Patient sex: F
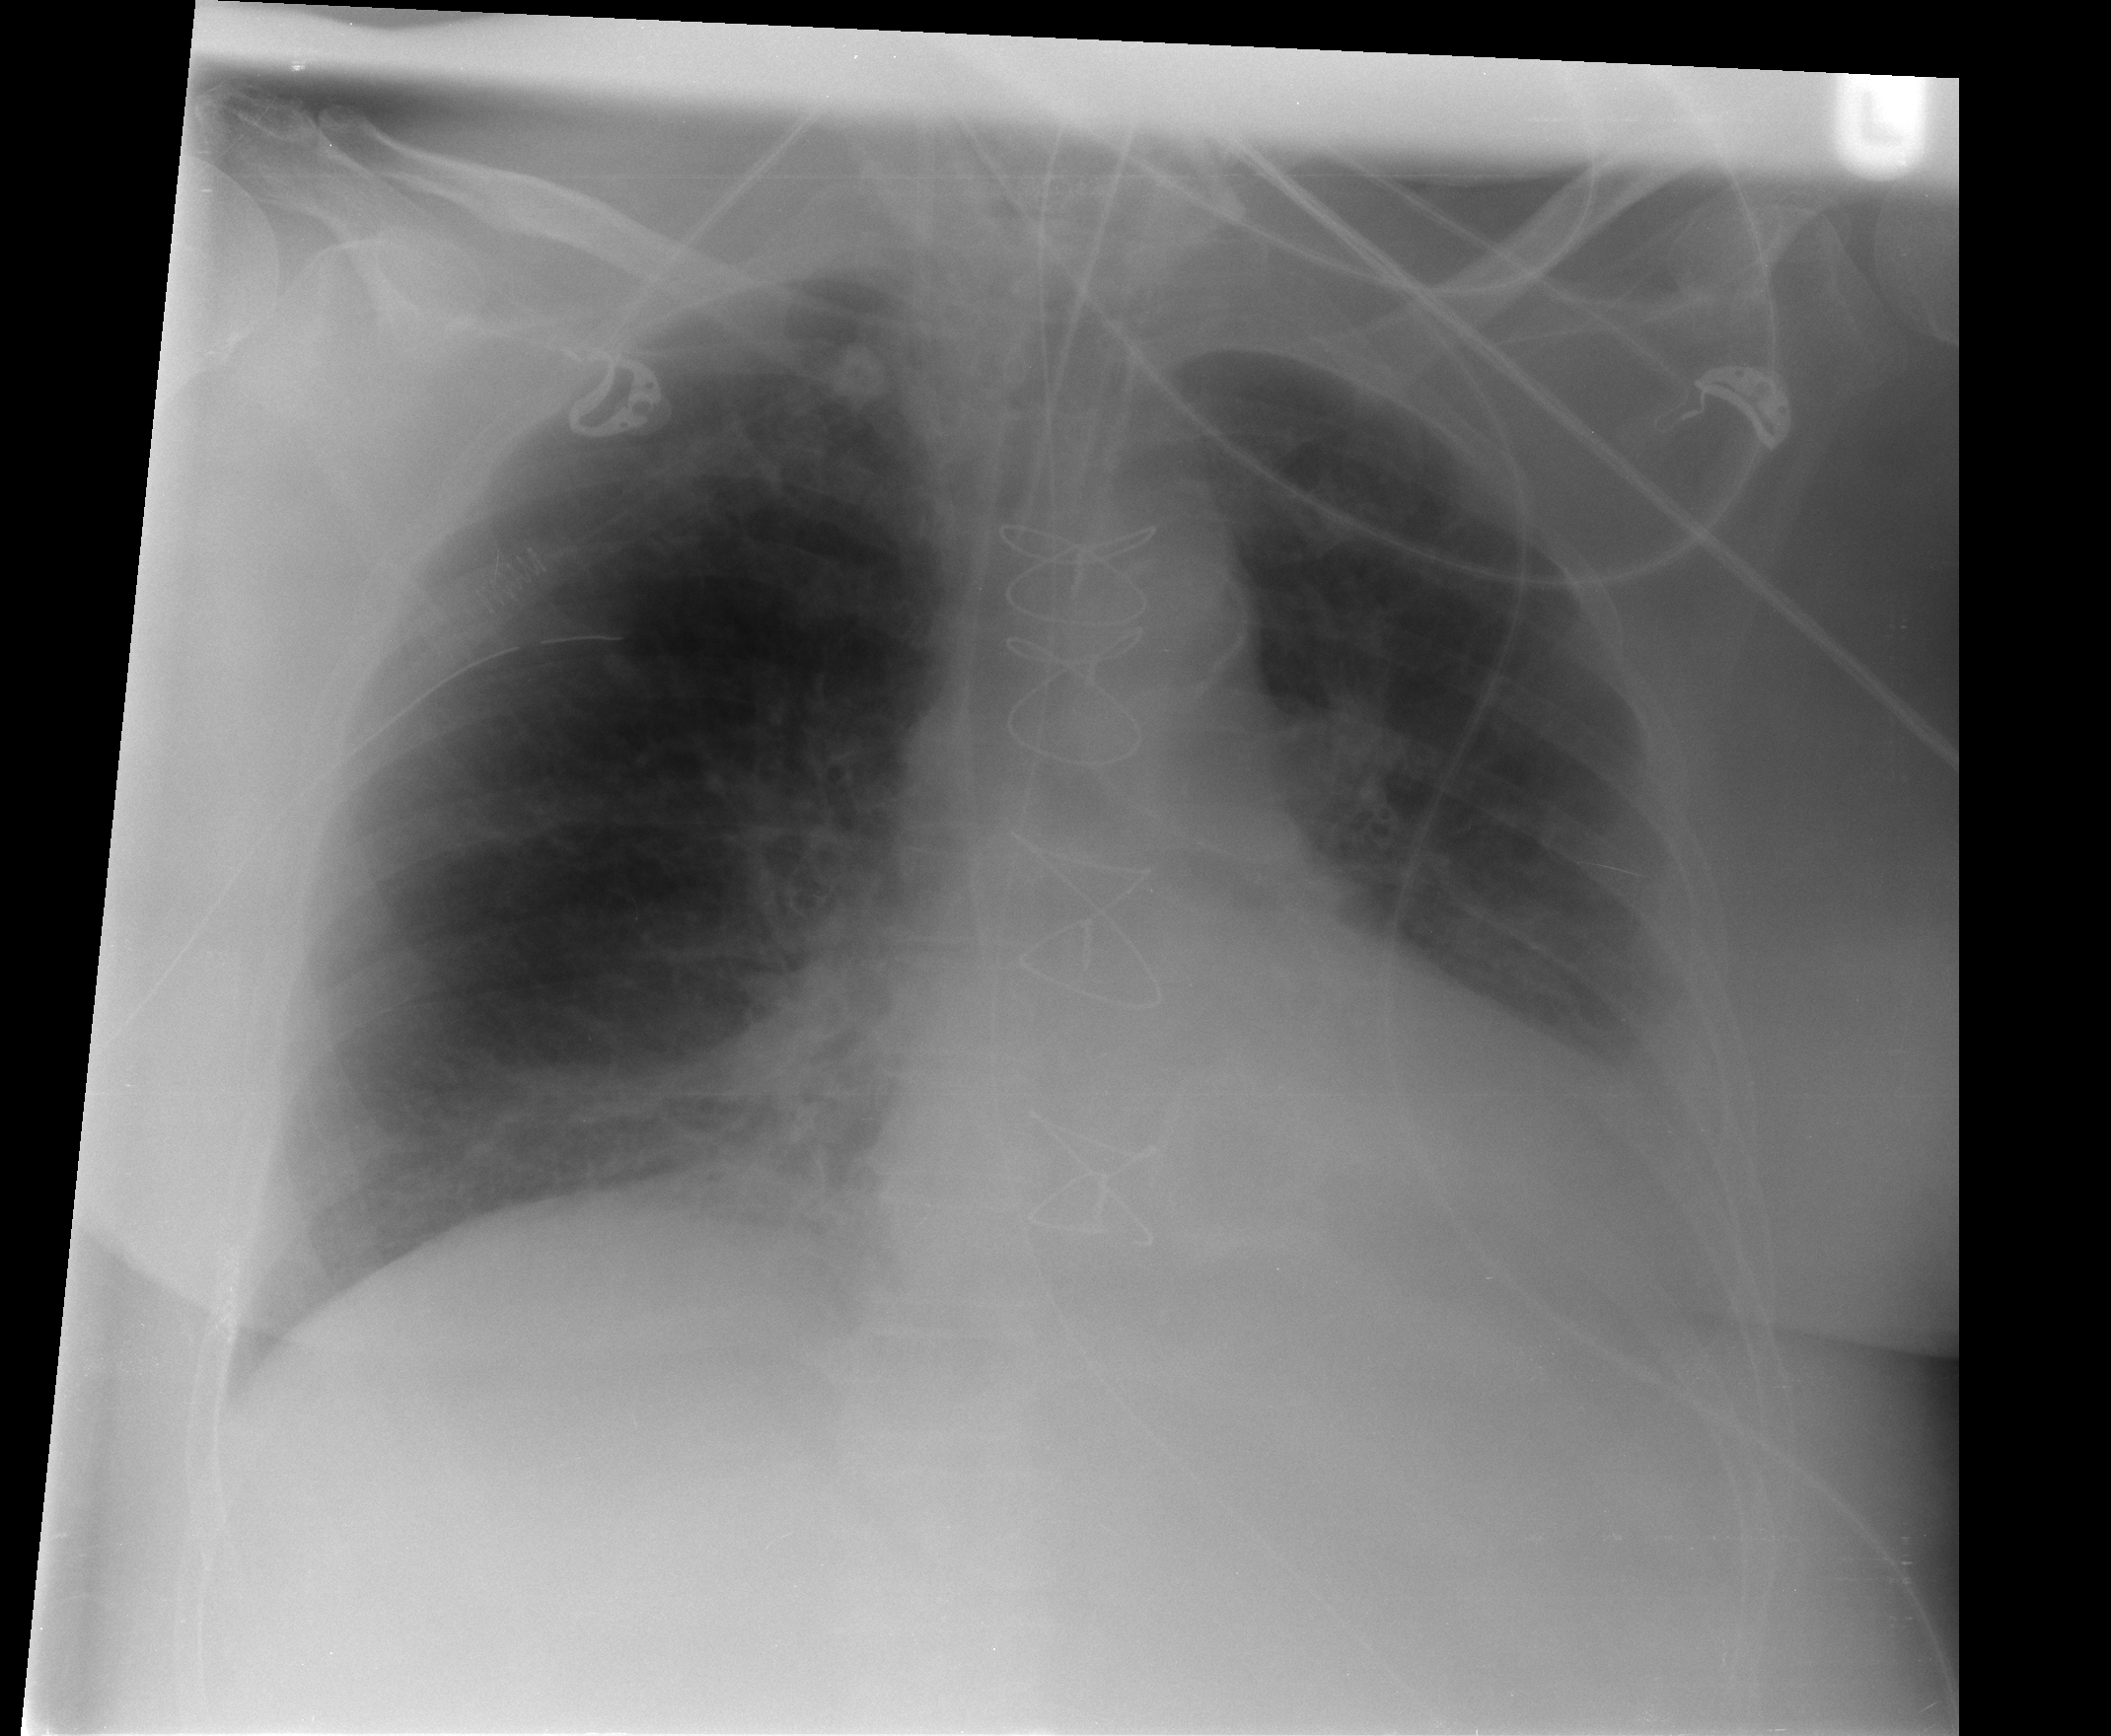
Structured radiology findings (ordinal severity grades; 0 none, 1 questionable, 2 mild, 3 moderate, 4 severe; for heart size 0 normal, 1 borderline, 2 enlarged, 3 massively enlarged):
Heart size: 2
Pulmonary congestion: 2
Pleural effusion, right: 0
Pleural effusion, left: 1
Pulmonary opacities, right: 0
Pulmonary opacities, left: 0
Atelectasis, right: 2
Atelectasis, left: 2